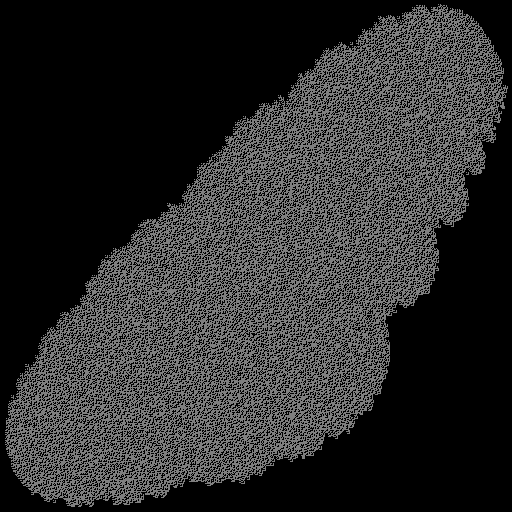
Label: shieldfern